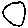
Label: circle